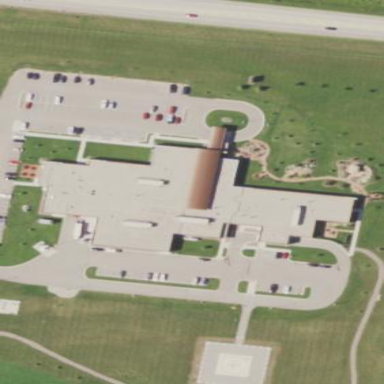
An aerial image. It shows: Hospital providing healthcare services.